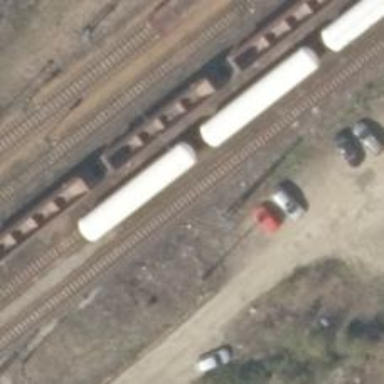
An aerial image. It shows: Railway siding for service.